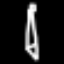
Label: pencil